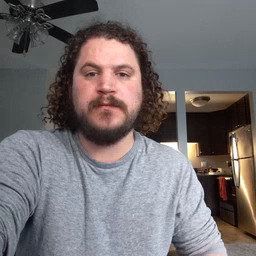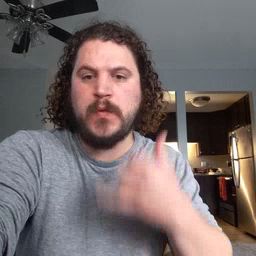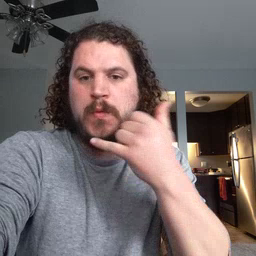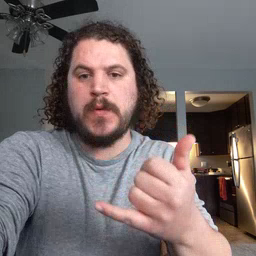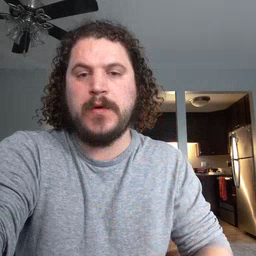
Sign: callonphone